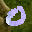
Label: 0